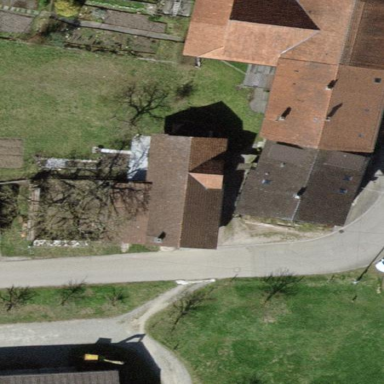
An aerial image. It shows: Farm auxiliary building with gabled roof.